Field crop: tomato
Growth stage: 2
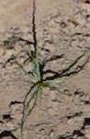
Species: cyperus